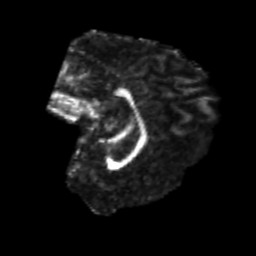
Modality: FA
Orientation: sagittal
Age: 23
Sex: female
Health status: healthy
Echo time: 0.074 s